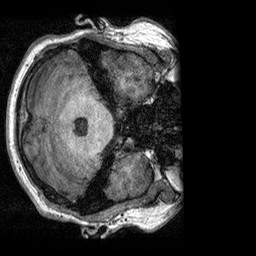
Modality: T1w
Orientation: axial
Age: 25
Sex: male
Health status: healthy
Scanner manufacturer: siemens
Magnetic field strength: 3 T
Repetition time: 2.3 s
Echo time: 0.00303 s